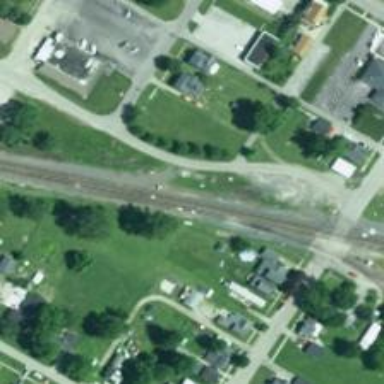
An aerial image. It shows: Junction on the railway.